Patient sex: F
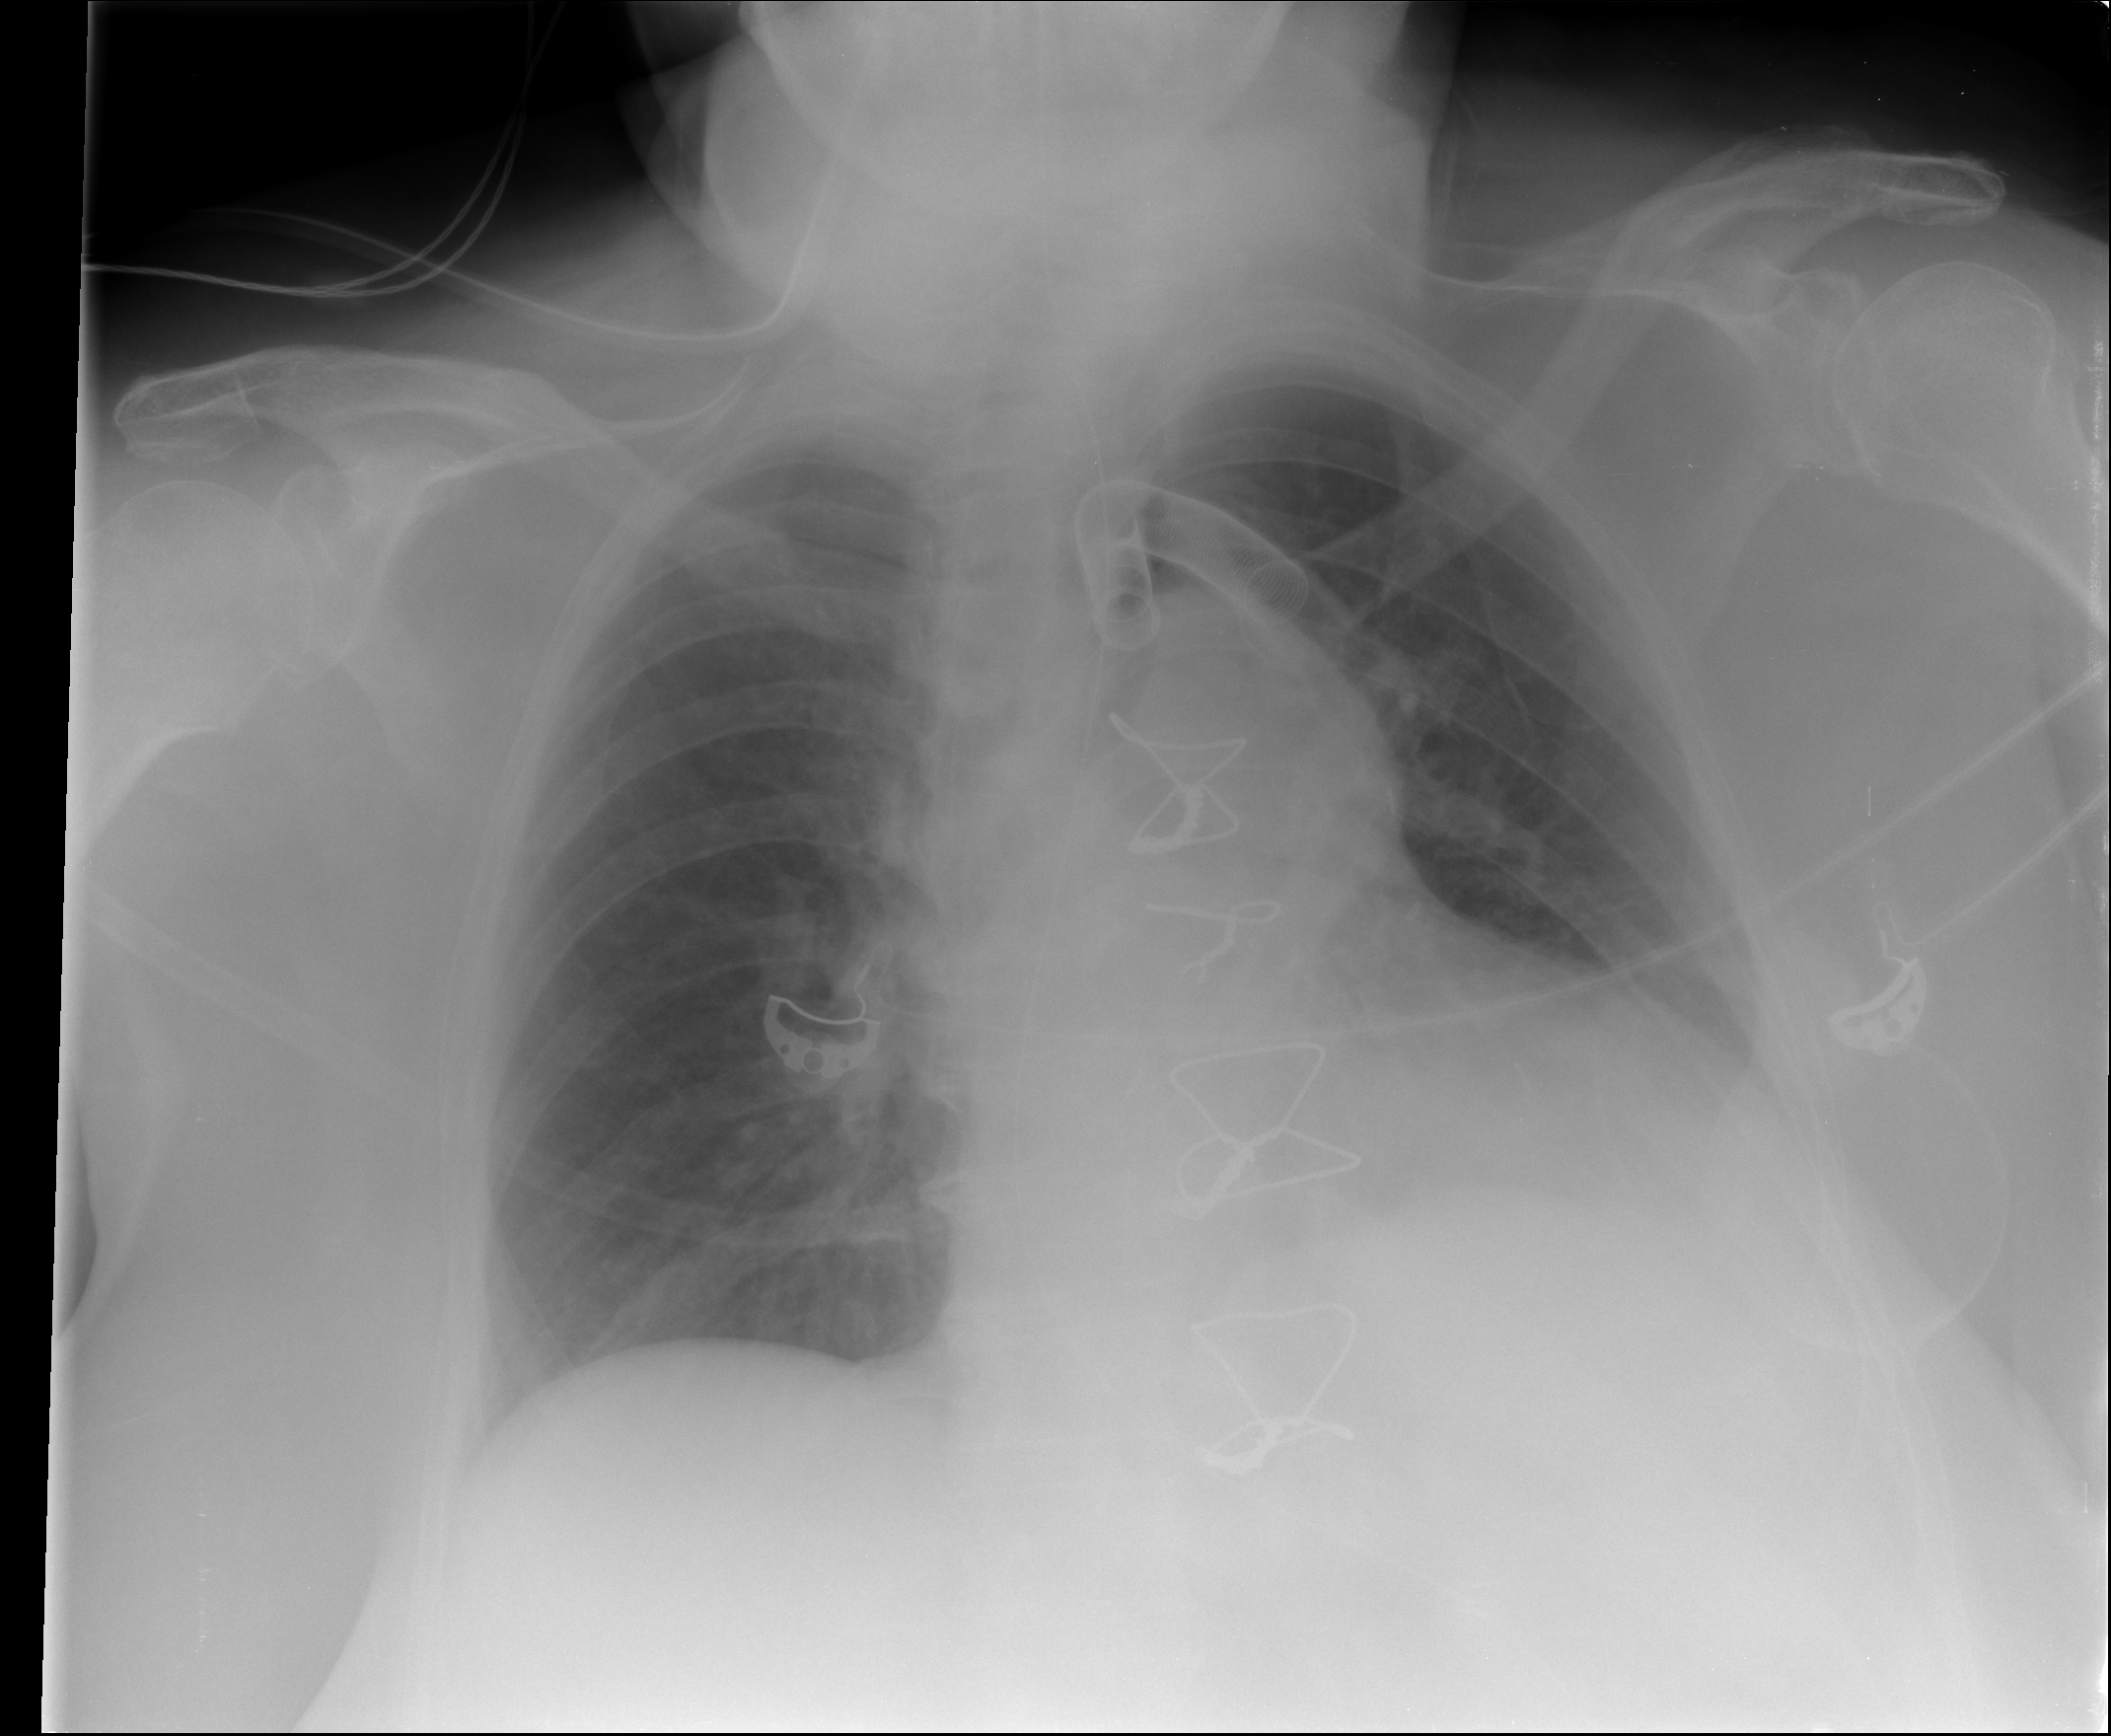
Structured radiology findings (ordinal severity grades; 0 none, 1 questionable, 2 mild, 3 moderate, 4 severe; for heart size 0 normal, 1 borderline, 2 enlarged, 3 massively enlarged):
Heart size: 2
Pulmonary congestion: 1
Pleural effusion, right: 0
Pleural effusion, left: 0
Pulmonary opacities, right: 2
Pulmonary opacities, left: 0
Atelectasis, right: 0
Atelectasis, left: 0